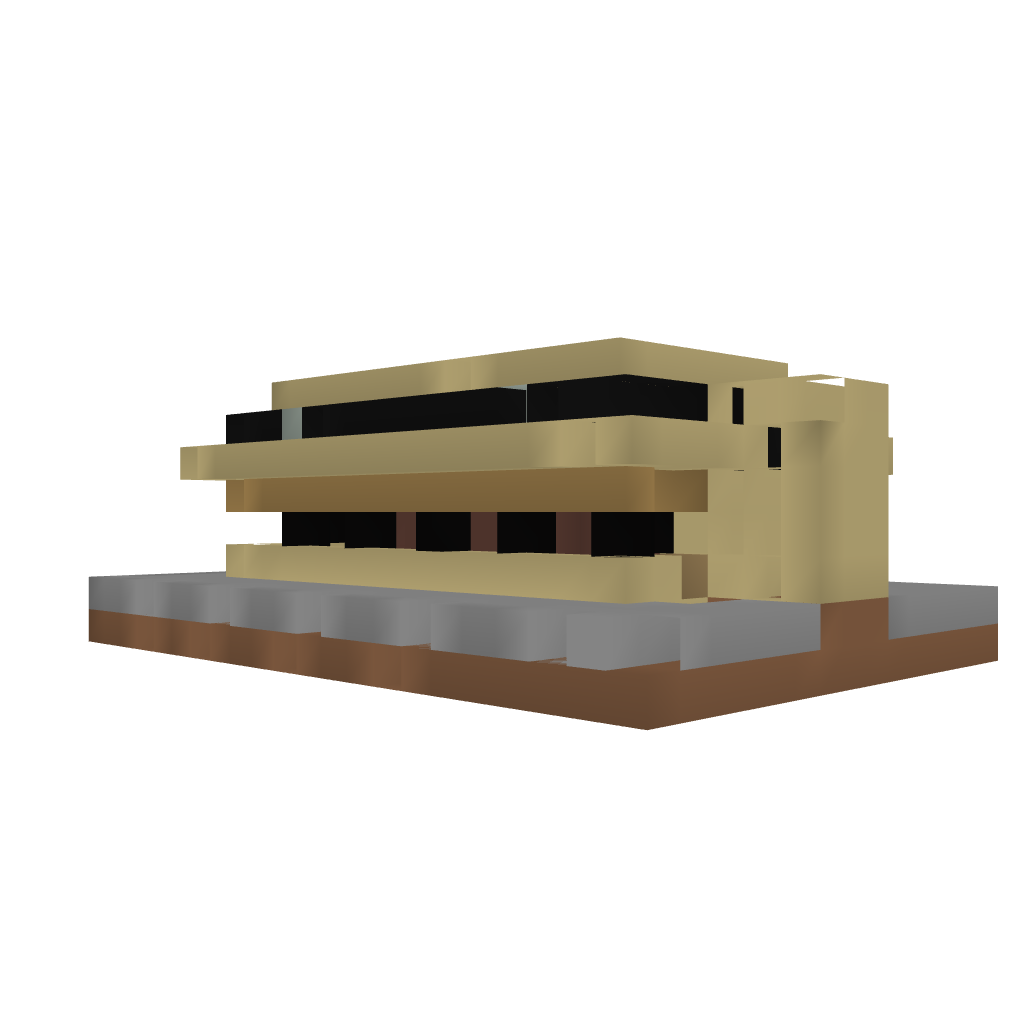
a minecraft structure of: Cococa bean farm